Question: I have a large dataset with the lifespan of threads on an discussion board. I want a histogram that shows the distribution of lifespan, so I did this:
'''
dall <- read.csv("lifespan.csv")
colnames(dall) <- c("thread.id", "seconds.alive", "start.time")
hist(dall$seconds.alive)
'''
which generated this hard to read image:

My questions are
a) is changing y-axis to a log-scale a good way to make it more readable? Apparently <URL> to change y-axis to log.
b) how do I do that?
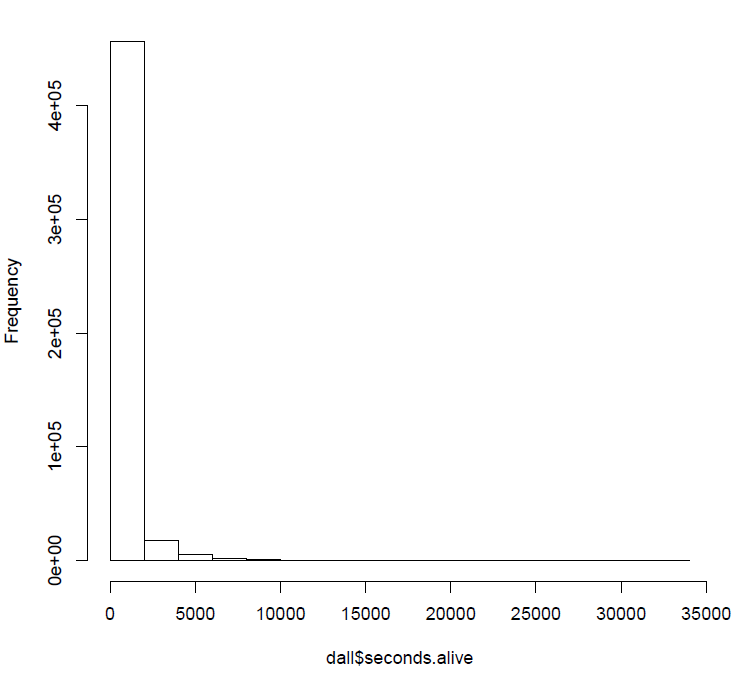
Answer: I would try using 'hist(log10(dall$seconds.alive))' instead.
Also try specifying 'breaks=100' or smaller/larger number:
'''
hist(log10(dall$seconds.alive), breaks=100)
'''